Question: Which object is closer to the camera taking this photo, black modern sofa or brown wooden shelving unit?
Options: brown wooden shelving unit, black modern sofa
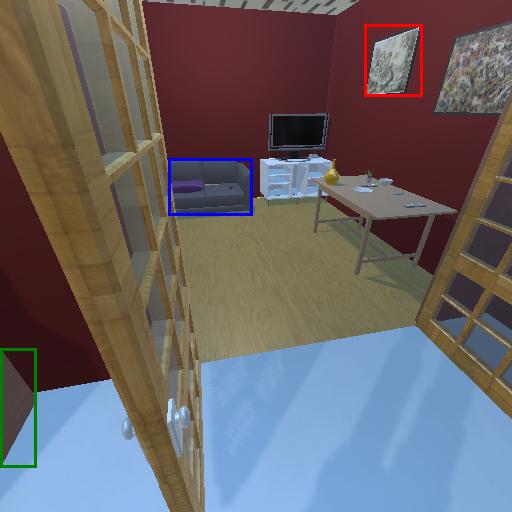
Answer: brown wooden shelving unit